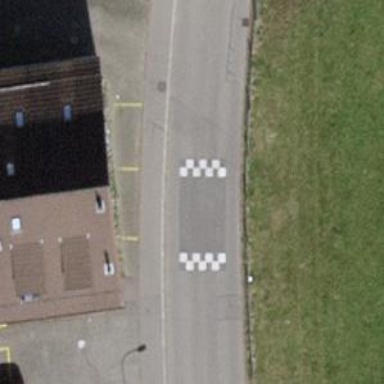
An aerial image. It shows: Traffic calming cushion.